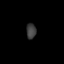
Tissue: prostate
Cell type: T cells
Senescence score: 0.3126
Nuclear area (px): 148
Mean DAPI intensity: 60.351